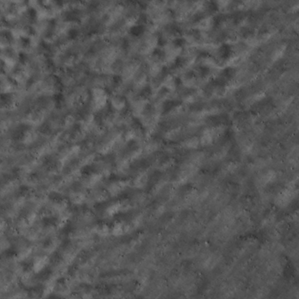
Label: non_frost